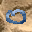
Label: 0